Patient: sex M, age 43
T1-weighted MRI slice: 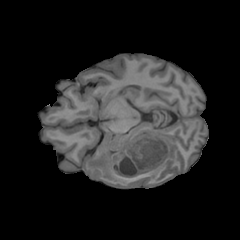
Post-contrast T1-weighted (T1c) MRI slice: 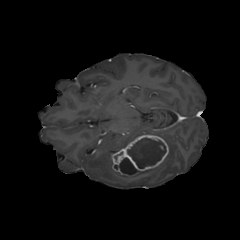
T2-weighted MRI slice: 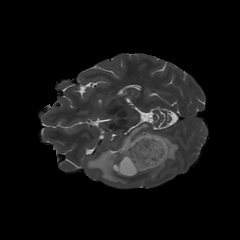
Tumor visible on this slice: yes
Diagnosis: Glioblastoma, IDH-wildtype
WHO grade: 4